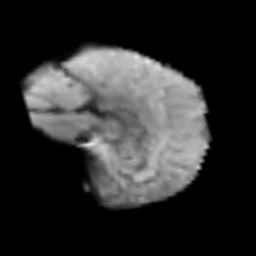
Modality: T2w
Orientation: sagittal
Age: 76
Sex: female
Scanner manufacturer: siemens
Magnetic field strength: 3 T
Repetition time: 3.2 s
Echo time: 0.081 s